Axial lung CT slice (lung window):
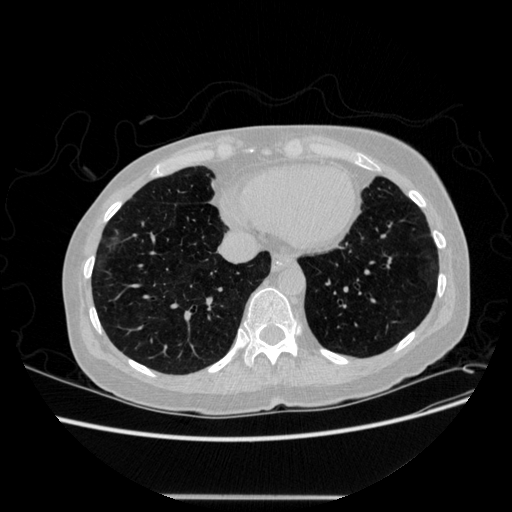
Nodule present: no